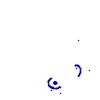
Particle: proton